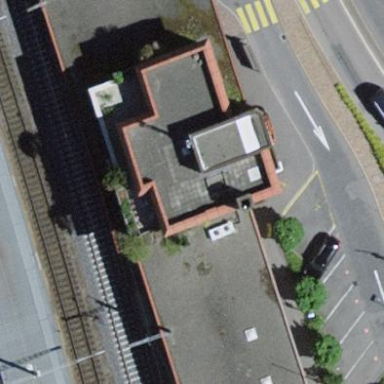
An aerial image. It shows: Train station building.